Question: I think this might be a really easy question for someone that has already used gnuplot and "splot" command, but I can't figure it right now as this is my first day using this program.
I achived linking my c++ project to gnuplot, so I'm able to create a Datafile.dat with this format:
'''
# Xcoord Ycoord Zcoord
1 2 1
2 1 1
3 1 1
3 2 2
3 3 3
'''
And in my C++ file, I do:
'''
#include "gnuplot.h"
#include <iostream>
using namespace std;
int main() {
Gnuplot plot;
plot("set border 4095");
plot("splot "C:/\Users/\lRaulMN/\Desktop/\Datafile.dat" with lines");
return 0;
}
'''
This works perfectly and I get this:

Now the question is: Given the 5 points I'm using, is there any way to splot those numbers without having to create the Datafile.dat?
Because in the future, I'll have something like this in my code:
'''
#include "gnuplot.h"
#include <iostream>
#include <vector>
using namespace std;
typedef struct {
double Time;
double X;
double Y;
double Z;
} DimensionalPoint;
int main() {
Gnuplot plot;
plot("set border 4095");
vector<DimensionalPoint> test;
plot("splot "C:/\Users/\lRaulMN/\Desktop/\Datafile.dat" with lines");
return 0;
}
'''
So my idea was to fill the test vector with numbers (Calculate them in my c++ code) and then call splot somehow and represent those numbers.
The first idea that came to mind was to create a file with the numbers (in c++ project, while executing), then make "splot" to that file however I'd be creating a lot of files for each interaction (because I'll have several vectors) and I don't want to end up using this solution.
I guess there won't be a super easy way to insert a vector of 3D points into gnuplot, but I can deal with that as soon as I know how to "splot" at least two numbers with X,Y and Z coordinates.
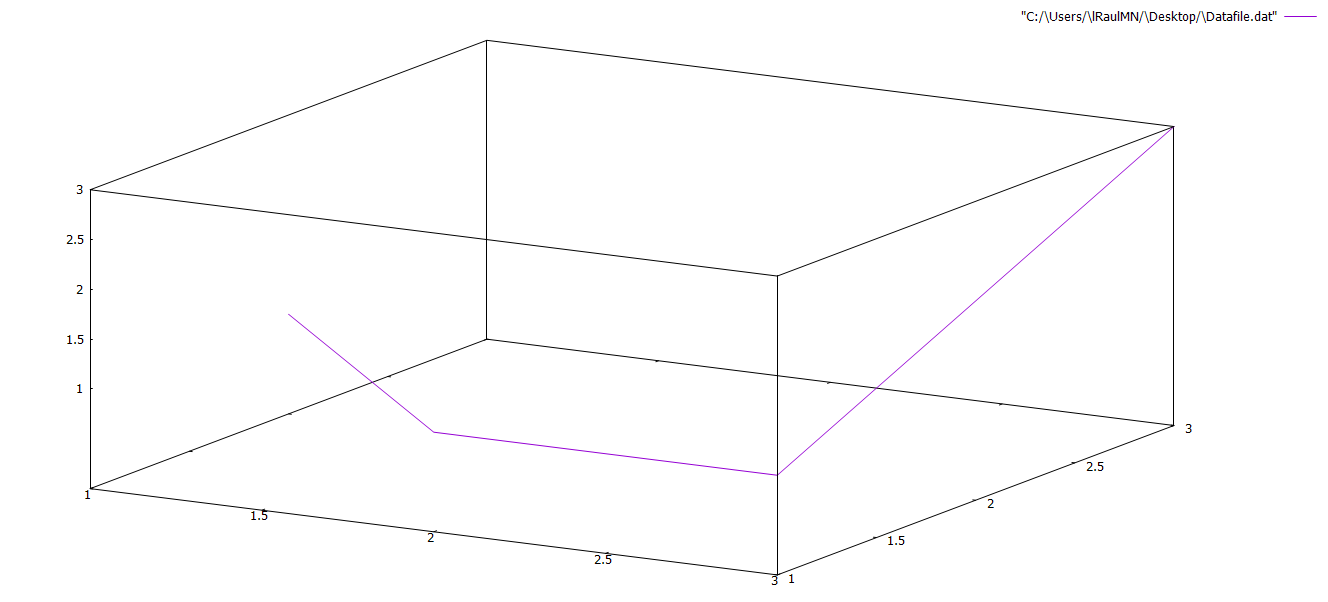
Answer: Thanks to @Thor and @Bob, I found the solution.
First I create a "doubletoString" method:
'''
string doubletoString(double value) {
std::ostringstream origin;
origin << value;
std::string str = origin.str();
return str;
}
'''
Then I create a few 3D points just to try.
'''
vector<DimensionalPoint> test;
DimensionalPoint A, B, C, D;
A.X = 1; A.Y = 1; A.Z = 1;
B.X = 2; B.Y = 2; B.Z = 3;
C.X = 1.2; C.Y = 2.4; C.Z = 2.3;
D.X = 8; D.Y = 3; D.Z = 1;
test.push_back(A);
test.push_back(B);
test.push_back(C);
test.push_back(D);
'''
And then, I send this messages to GNUplot.
'''
plot("set border 4095");
plot("$DATA << EOD");
double Xaux, Yaux, Zaux;
for (int i = 0; i < test.size(); i++) {
Xaux = test.at(i).X;
Yaux = test.at(i).Y;
Zaux = test.at(i).Z;
plot(doubletoString(Xaux) + " " + doubletoString(Yaux) + " " +
doubletoString(Zaux));
}
plot("EOD");
plot("splot $DATA with lines");
'''
This is the plot result when I execute the code.
<URL>